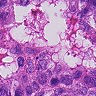
Metastatic tissue present: yes